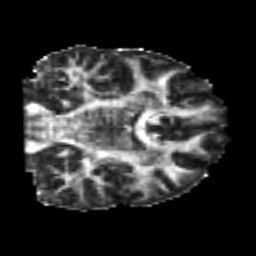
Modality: FA
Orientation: coronal
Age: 24
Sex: male
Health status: healthy
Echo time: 0.074 s